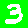
Digit: 3